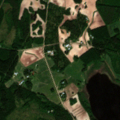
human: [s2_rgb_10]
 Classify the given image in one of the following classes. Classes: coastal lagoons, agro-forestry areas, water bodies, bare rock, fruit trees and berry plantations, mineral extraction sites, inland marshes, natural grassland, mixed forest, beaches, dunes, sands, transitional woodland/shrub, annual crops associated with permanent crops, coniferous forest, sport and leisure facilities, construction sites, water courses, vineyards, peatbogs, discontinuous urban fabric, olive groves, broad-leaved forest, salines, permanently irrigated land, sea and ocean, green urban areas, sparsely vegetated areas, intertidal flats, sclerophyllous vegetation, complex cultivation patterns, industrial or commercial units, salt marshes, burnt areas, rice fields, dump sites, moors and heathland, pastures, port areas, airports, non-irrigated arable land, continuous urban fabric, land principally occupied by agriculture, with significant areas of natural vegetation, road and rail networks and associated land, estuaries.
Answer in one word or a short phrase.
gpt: non-irrigated arable land, land principally occupied by agriculture, with significant areas of natural vegetation, mixed forest, water bodies